Field crop: tomato
Growth stage: 2
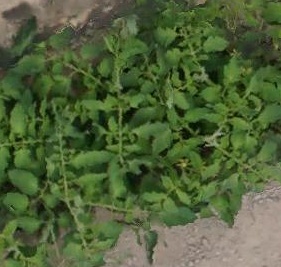
Species: tomato